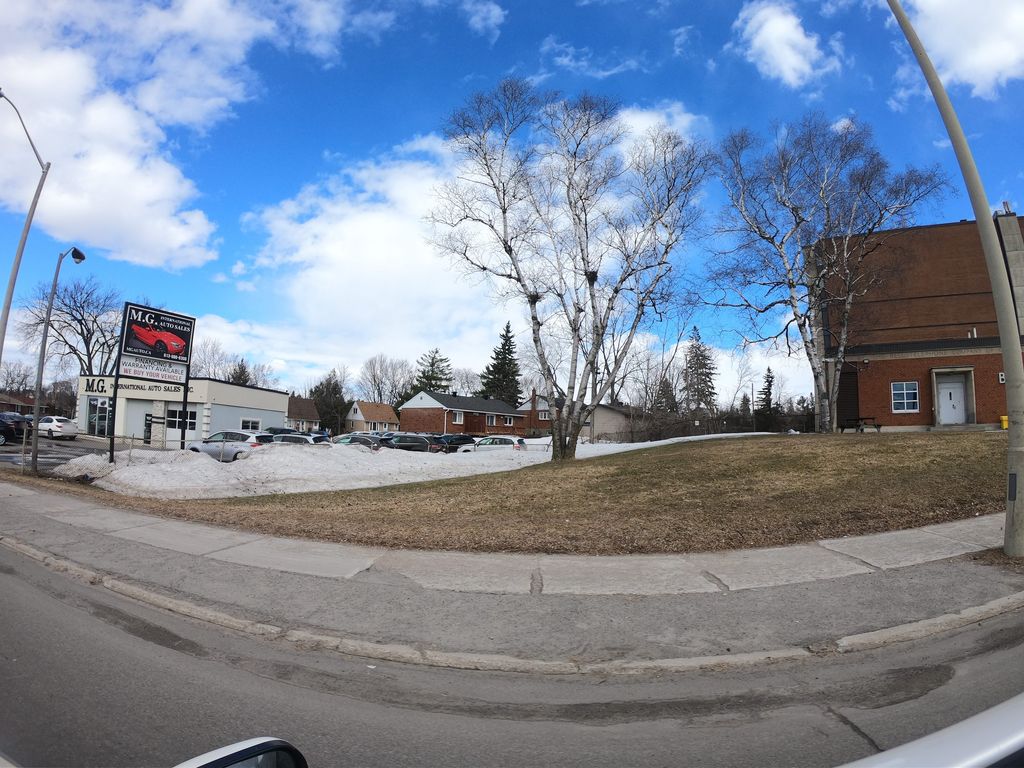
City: ottawa-gatineau